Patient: sex F, age 65
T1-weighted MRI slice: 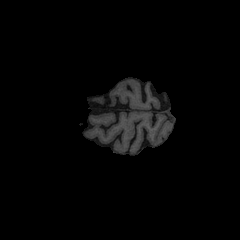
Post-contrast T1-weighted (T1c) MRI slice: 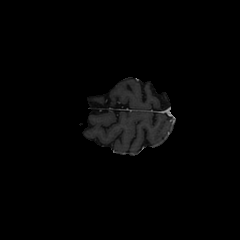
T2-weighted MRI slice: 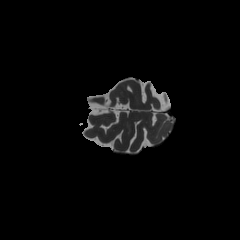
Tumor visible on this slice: no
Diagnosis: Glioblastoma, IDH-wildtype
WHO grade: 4